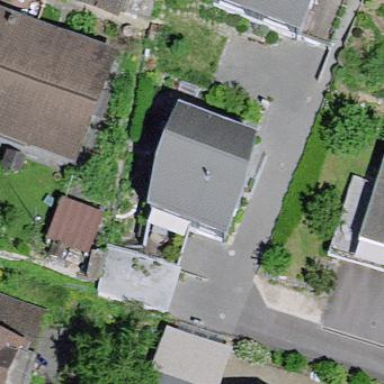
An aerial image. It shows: Detached building with saltbox roof shape.